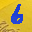
Label: 6